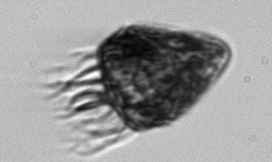
Label: Strombidium_morphotype2